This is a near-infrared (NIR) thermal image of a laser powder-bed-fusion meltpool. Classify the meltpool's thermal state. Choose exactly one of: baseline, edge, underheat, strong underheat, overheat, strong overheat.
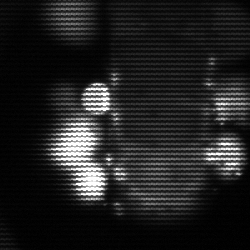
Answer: strong underheat